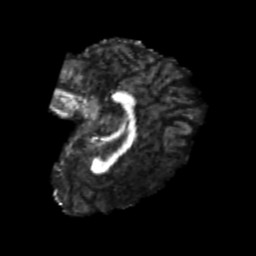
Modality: FA
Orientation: sagittal
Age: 25
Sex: female
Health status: healthy
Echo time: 0.074 s